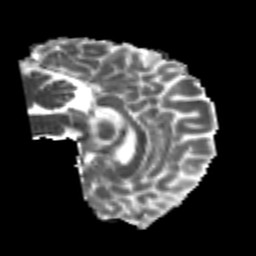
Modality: MD
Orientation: sagittal
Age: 25
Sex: male
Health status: healthy
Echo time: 0.074 s